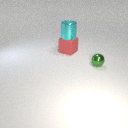
large red rubber cube below large cyan metal cylinder